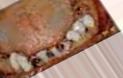
Condition: Caries